Field crop: maize
Growth stage: 2
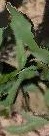
Species: maize